Question: I've been trying to figure out why <URL>. The problem is, the path it's using to work with this file looks like a failed resolution of an absolute path, and it causing a ton of repeated failed file operations.
It's looking for paths like
'''
C:\Program Files\Microsoft Visual Studio 9.0\Common7\IDE"C:\Program Files\Microsoft Visual Studio 9.0\Common7\Tools\AtlTraceTool8.exe"
'''
Notice how the path is broken near the middle.

How might I fix this problem? It seems like it might be a Visual Studio configuration error.
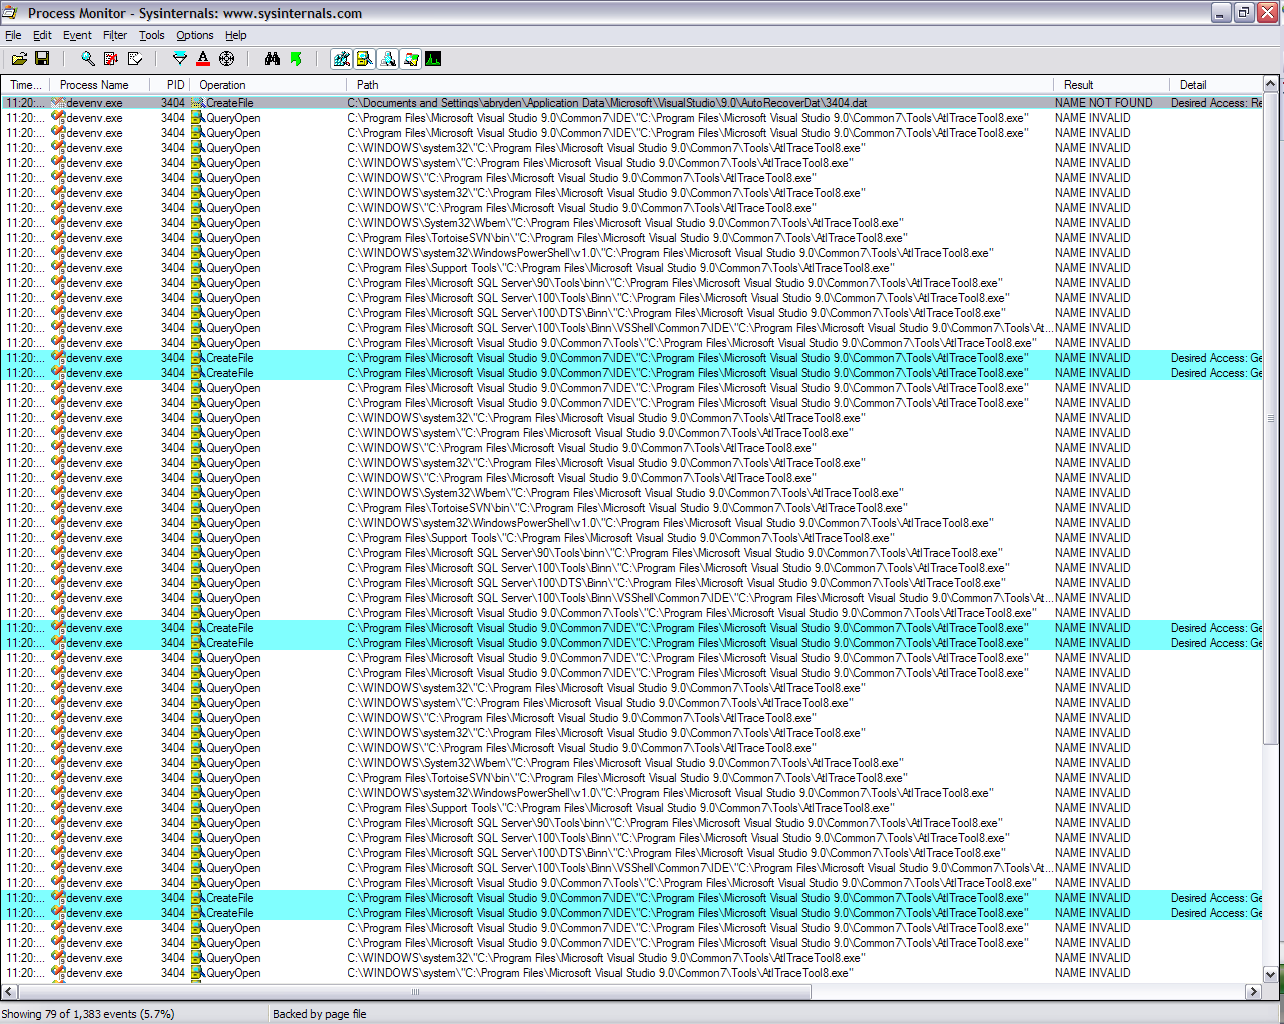
Answer: Found what's wrong. This is probably something the developers of Visual Studio need to address, because this is definitely how it came when it was installed.
After installing visual studio, the AtlTraceTool8.exe command menu is incorrectly configured in the registry. You can see this by going to the "Tools" menu bar, and seeing that the option "ATL/MFC Trace Tool" is disabled.
This can be solved by searching for the HKEY_USERS registry key corresponding to these menu items. It will be in a folder structure that looks like
'Software\Microsoft\VisualStudio\9.0\External Tools\' The key name is "ToolCMD2". All the other tool command paths are written out plainly in this set of keys, but for some reason, this one key has the path surrounded by quotation marks. If you edit the key to remove these quotation mars, the tool becomes usable and the silent errors ProcessMon picks up on all go away.